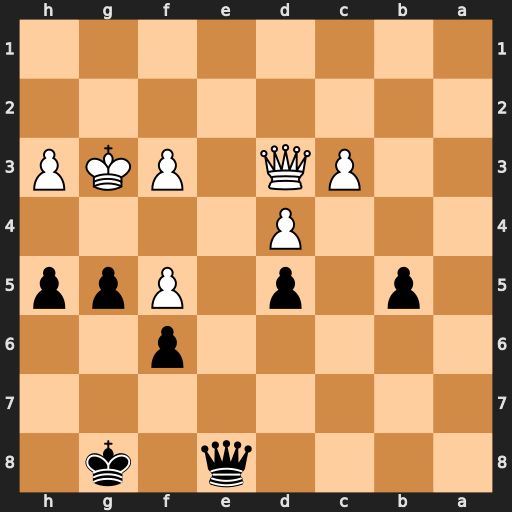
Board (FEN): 4q1k1/8/5p2/1p1p1Ppp/3P4/2PQ1PKP/8/8
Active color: b
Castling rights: -
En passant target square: -
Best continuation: Qe1+ Kg2 h4